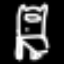
Label: chair